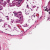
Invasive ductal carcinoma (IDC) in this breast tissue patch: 0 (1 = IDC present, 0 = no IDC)